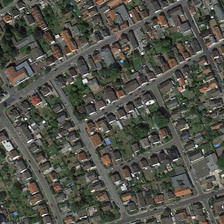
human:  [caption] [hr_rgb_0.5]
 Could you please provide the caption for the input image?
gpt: many buildings and green trees are in a dense residential area .

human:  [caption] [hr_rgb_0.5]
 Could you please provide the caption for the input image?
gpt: many buildings and green trees are in a dense residential area .

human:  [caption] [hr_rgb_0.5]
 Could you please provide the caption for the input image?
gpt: many buildings and green trees are in a dense residential area .

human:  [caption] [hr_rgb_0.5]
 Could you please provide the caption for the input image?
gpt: many buildings and green trees are in a dense residential area .

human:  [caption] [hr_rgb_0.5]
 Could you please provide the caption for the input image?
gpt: many buildings and green trees are in a dense residential area .